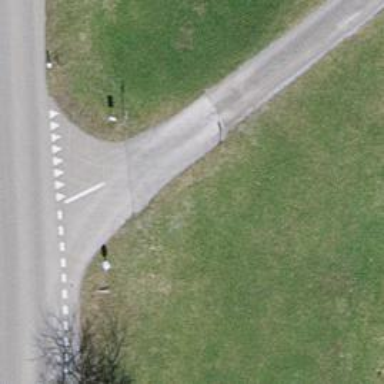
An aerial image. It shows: Well-maintained track road of grade 1.